高三 · 立体几何学
已知正方体 $A B C D-A_{1} B_{1} C_{1} D_{1}$ 中, $E, F$ 分别为棱 $A B, C C_{1}$ 的中点, 则直线 $E F$ 与 $B D_{1}$ 所成角的余弦值为 ( )
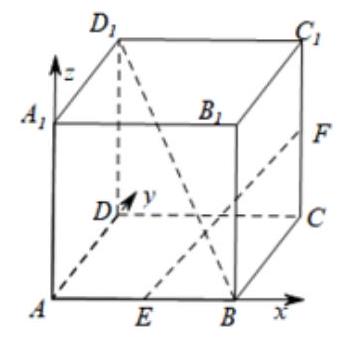
A. $-\frac{2}{3}$B. $-\frac{\sqrt{2}}{3}$C. $\frac{2}{3}$D. $\frac{\sqrt{2}}{3}$
答案: D
解析: 以 $A B 、 A D 、 A A 1$ 为 $x 、 y 、 z$ 轴, 建立空间直角坐标系,取 $A B=1$,则 $\mathrm{B}(1,0,0), \mathrm{D} 1(0,1,1), \mathrm{E}\left(\frac{1}{2}, 0,0ight), \mathrm{F}(1,1$,$\left.\frac{1}{2}ight)$$	herefore \overrightarrow{\mathrm{BD}_{1}}=(-1,1,1), \overrightarrow{\mathrm{EF}}=\left(\frac{1}{2}, 1, \frac{1}{2}ight)$,可得 $\left|\overrightarrow{\mathrm{BD}_{1}}ight|=\sqrt{3},|\overrightarrow{\mathrm{EF}}|=\frac{\sqrt{6}}{2}, \overrightarrow{\mathrm{BD}_{1}} \cdot \overrightarrow{\mathrm{EF}}=(-1) 	imes \frac{1}{2}+1 	imes 1+1 	imes \frac{1}{2}=1$, 设异面直线 $\mathrm{EF}$ 与 $\mathrm{BD} 1$ 所成角为 $	heta$, 则 $\cos 	heta=\frac{|\overrightarrow{\mathrm{BD}} 1 \cdot \overrightarrow{\mathrm{EF}}|}{\left.|\overrightarrow{\mathrm{BD}}|_{1}|\cdot| \frac{\sqrt{\mathrm{EF}}}{} ightvert\,} \frac{\sqrt{2}}{3}$, 故选 D.